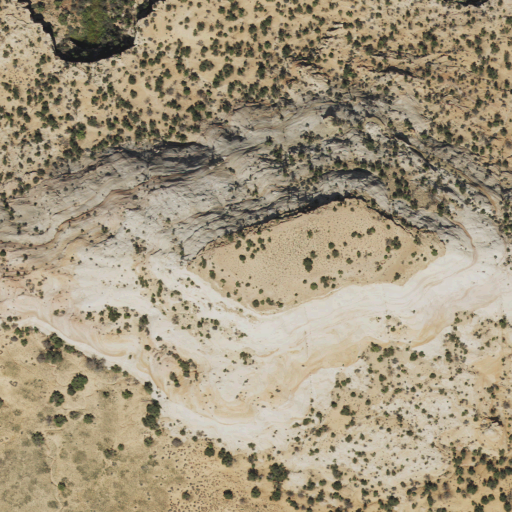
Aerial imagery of mountain in Utah named Aztec Butte containing shrub, evergreen forest, and barren land